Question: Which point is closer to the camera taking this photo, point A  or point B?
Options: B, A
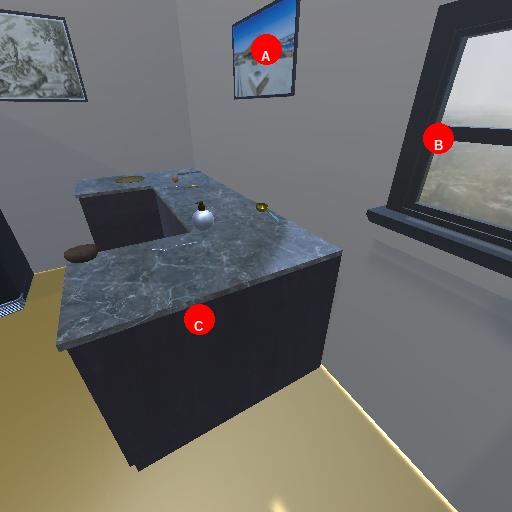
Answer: B